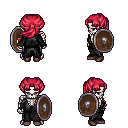
a pixel art fantasy rpg character, male body template, skeleton, gray robe, metal pants, ruby red princess hairstyle, maroon shoes, shield, four views (front, back, left, right), 2x2 character sprite sheet, small pixel art, hard edges, no anti-aliasing